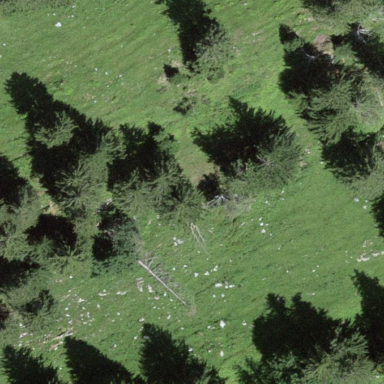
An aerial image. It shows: Beautiful meadow.